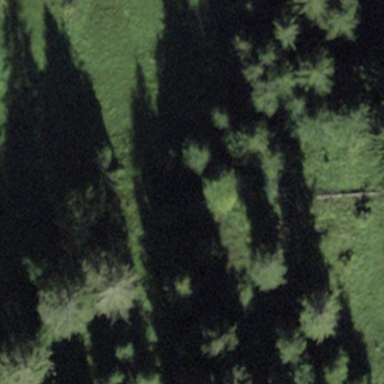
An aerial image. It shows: Forest area.